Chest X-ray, PA view. Patient: 74 years old, sex M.
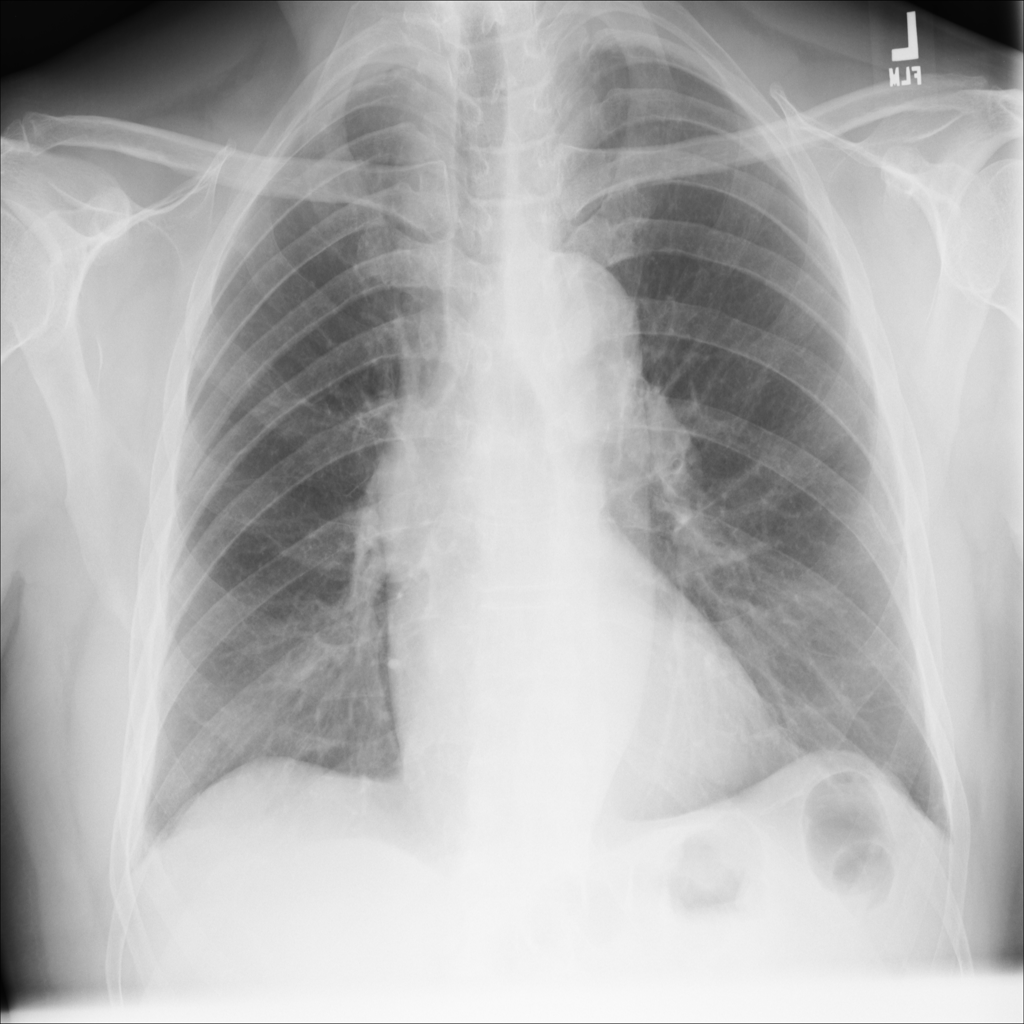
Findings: No Finding